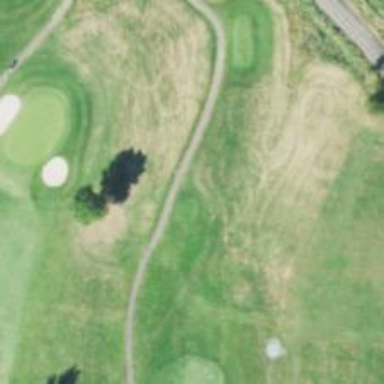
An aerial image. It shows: Golf tee.